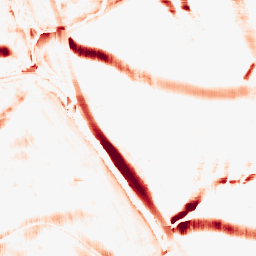
Category: morphological
Decomposition family: morphological_rect
Decomposition parameters: operation: opening
width: 20
height: 20
Upsampling method: quartic
Upsampling parameters: scale: 4
Upsampling scale: 4